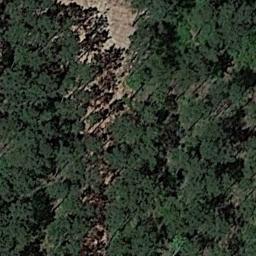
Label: forest